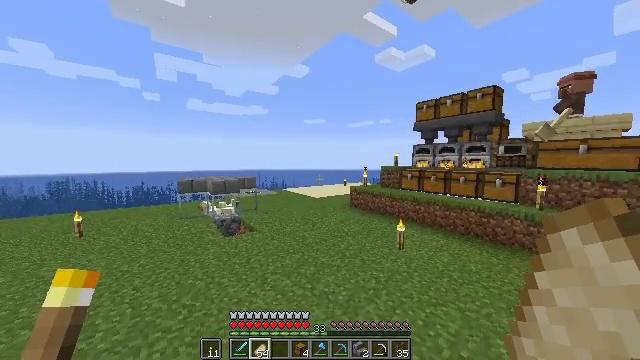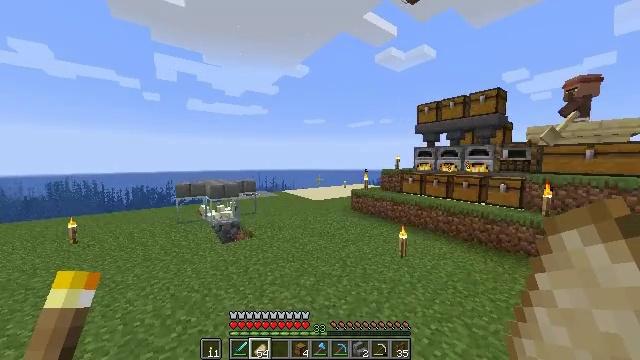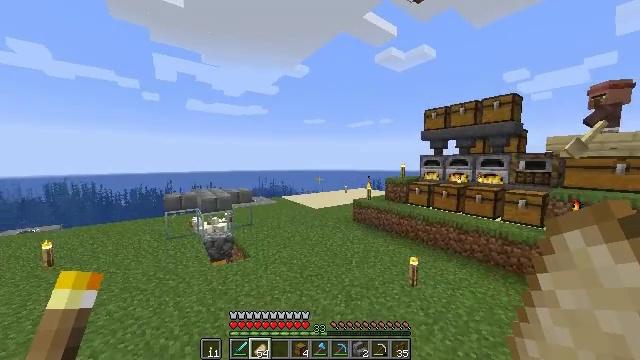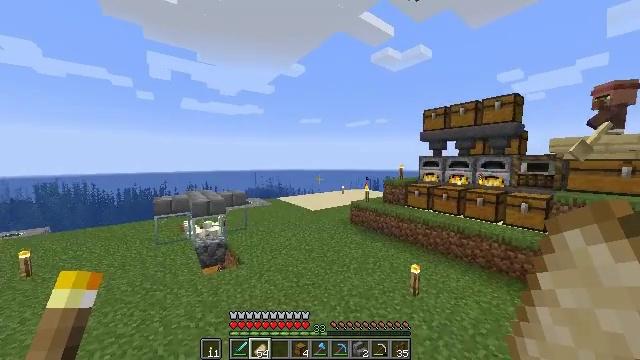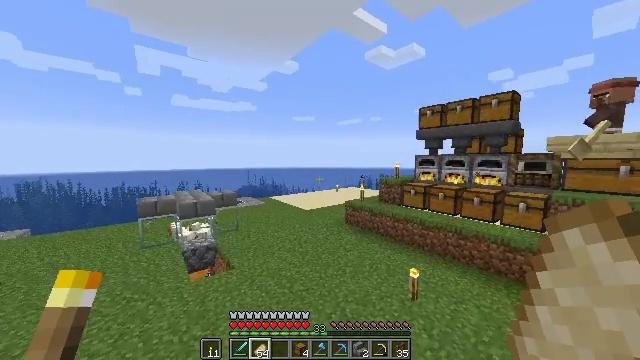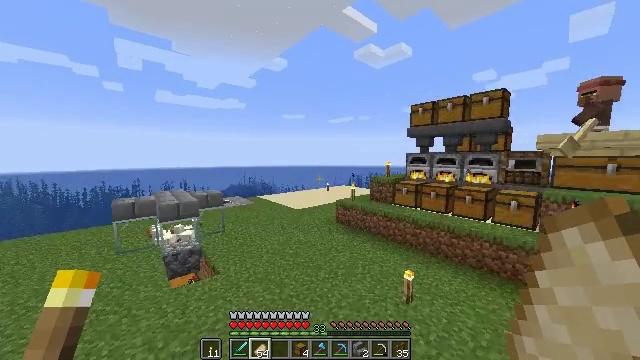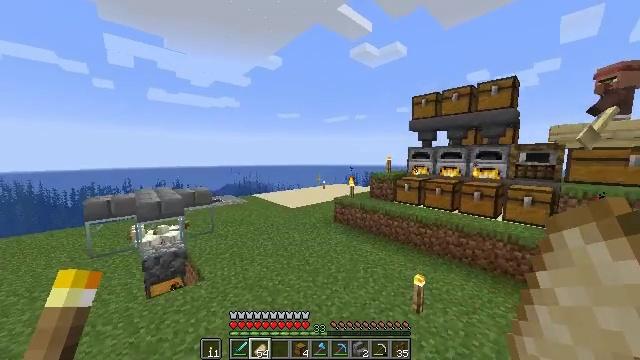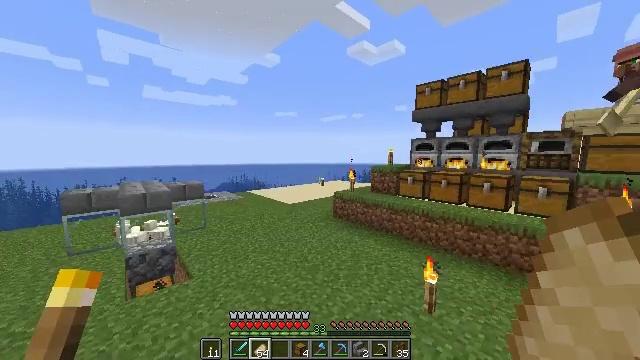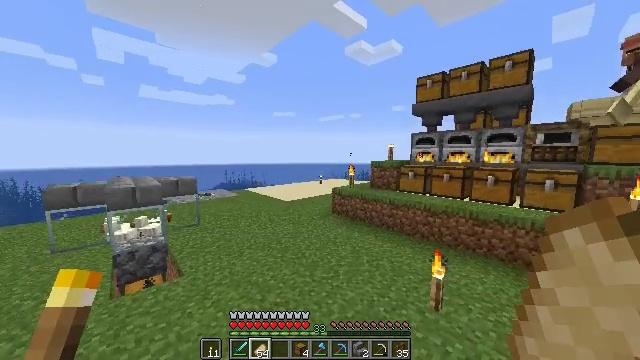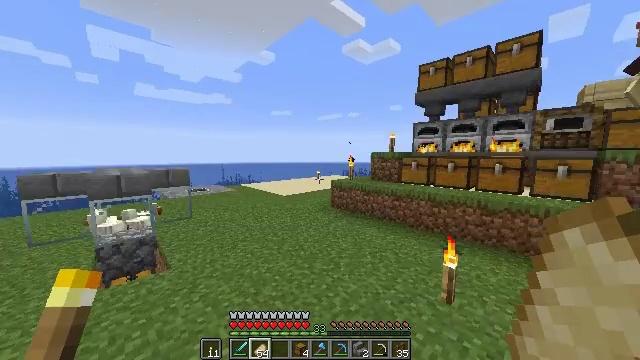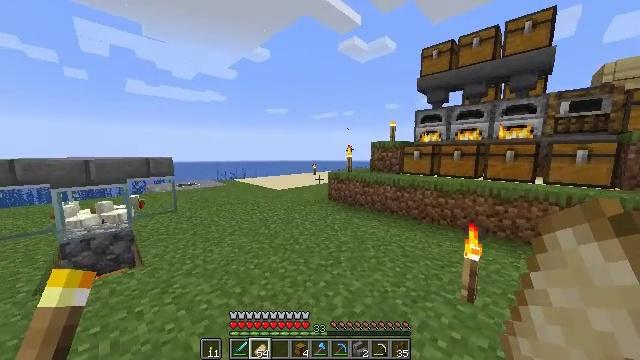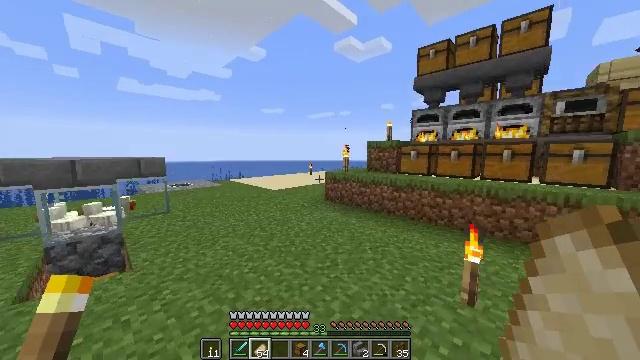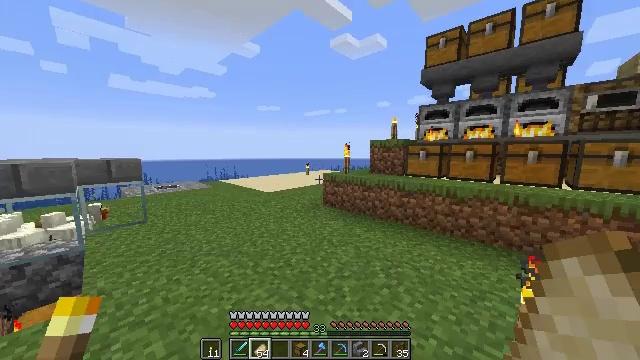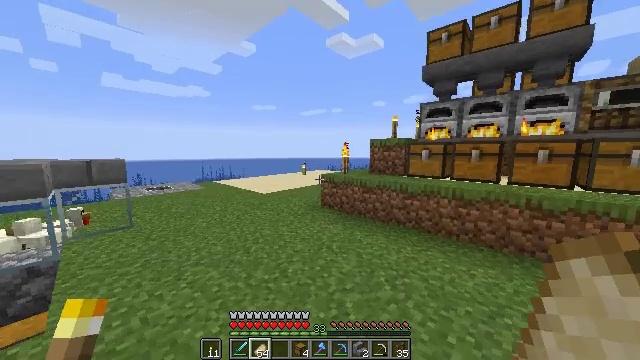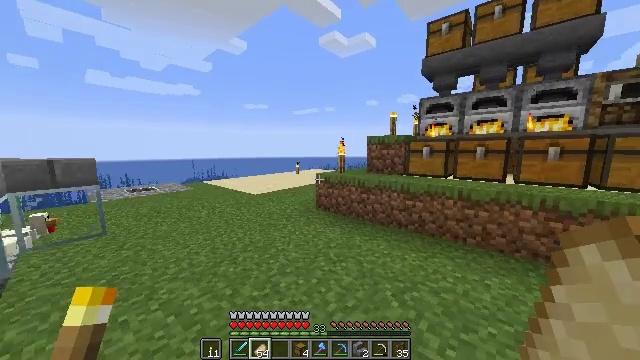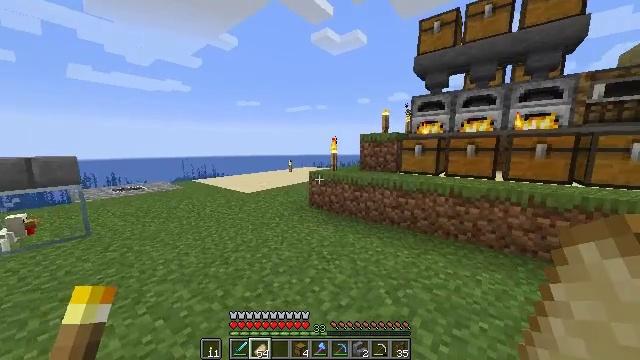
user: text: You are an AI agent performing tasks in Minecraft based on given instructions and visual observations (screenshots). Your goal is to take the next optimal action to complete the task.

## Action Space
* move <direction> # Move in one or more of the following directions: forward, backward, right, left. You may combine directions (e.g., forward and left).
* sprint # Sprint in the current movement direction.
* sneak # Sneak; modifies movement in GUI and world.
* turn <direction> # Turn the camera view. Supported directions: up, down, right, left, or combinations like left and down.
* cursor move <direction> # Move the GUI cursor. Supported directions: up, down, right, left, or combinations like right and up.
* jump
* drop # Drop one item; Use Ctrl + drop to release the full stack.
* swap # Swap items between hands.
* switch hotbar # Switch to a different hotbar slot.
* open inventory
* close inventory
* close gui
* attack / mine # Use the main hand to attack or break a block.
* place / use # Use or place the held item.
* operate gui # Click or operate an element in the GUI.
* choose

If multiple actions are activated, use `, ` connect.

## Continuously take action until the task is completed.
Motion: motion action
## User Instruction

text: Create stone bricks using the crafting interface.
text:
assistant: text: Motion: move forward
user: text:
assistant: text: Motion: move forward
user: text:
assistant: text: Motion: move forward, sprint
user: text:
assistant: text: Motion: move forward, sprint, turn right
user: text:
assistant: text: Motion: move forward, sprint, turn right
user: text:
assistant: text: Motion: move forward, sprint, turn right
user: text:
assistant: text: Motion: move forward
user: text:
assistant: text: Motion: move forward
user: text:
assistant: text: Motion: move forward
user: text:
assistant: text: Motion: move forward, sprint, turn right
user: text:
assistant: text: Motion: move forward, sprint, turn right
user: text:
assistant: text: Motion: move forward, sprint, turn right
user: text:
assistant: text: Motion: move forward, sprint
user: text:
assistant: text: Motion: move forward, turn right
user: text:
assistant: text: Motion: move forward, turn right
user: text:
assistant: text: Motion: move forward, turn right
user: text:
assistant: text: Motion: move forward, turn right
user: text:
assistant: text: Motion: move forward, turn right
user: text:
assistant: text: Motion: move forward, turn right
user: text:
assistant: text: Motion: move forward
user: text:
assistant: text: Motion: move forward
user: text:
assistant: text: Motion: move forward, turn right
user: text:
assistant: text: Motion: move forward and move left, turn right and down
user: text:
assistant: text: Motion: move forward and move left, turn right
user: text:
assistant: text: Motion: move forward and move left, turn right
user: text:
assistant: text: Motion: turn right and up
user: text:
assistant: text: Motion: turn right
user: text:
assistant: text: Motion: turn right
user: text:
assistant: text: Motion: turn right
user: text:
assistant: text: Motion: move forward, turn right